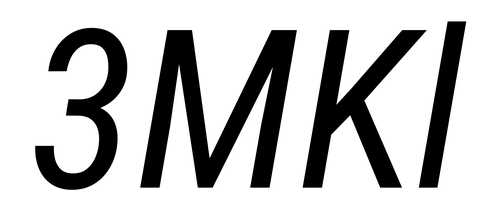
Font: Roboto-Italic_Condensed_Italic